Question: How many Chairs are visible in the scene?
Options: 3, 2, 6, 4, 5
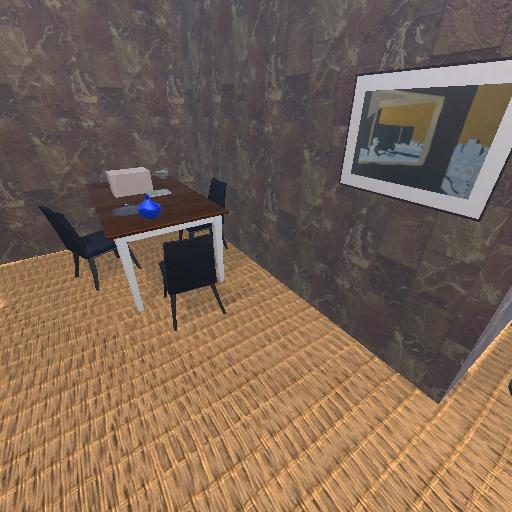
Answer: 3